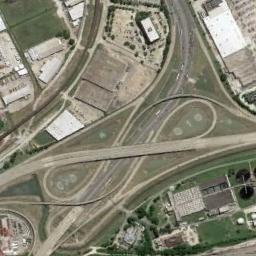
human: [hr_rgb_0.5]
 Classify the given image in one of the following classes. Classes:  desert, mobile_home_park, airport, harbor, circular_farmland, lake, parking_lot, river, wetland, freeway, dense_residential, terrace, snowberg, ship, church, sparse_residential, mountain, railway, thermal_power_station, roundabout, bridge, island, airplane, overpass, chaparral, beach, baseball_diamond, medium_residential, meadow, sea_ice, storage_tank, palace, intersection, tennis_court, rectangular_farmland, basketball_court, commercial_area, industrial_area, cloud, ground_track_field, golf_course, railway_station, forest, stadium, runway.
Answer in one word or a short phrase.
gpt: overpass